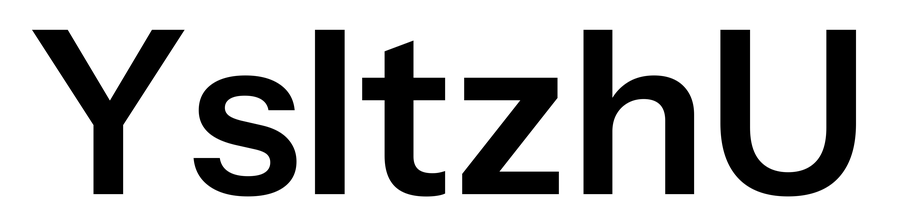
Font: InstrumentSans_SemiBold